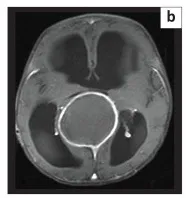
T1-fat-saturated post-contrast axial.
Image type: radiology (mri)